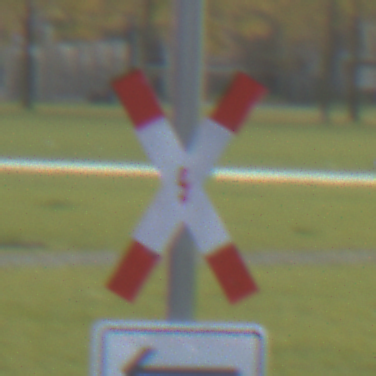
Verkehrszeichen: Andreaskreuz
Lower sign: RichtungsangabeDurchPfeile1
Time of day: MorningAfternoon
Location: Outdoor (Suburban)
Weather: PartlyCloudy
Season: NotSpecified
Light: Natural